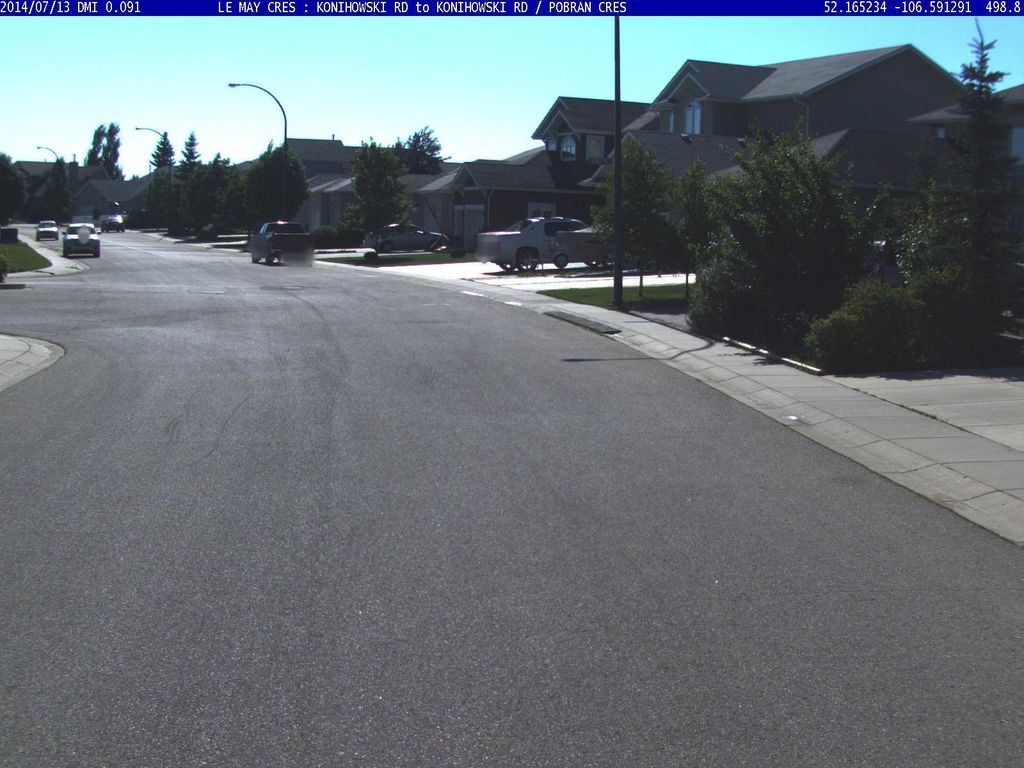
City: saskatoon